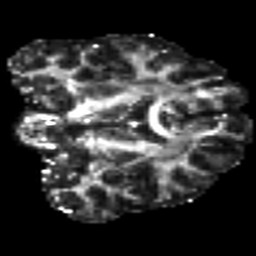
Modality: FA
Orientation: coronal
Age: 36
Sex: female
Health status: healthy
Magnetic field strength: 3 T
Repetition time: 8.4 s
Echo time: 0.0926 s